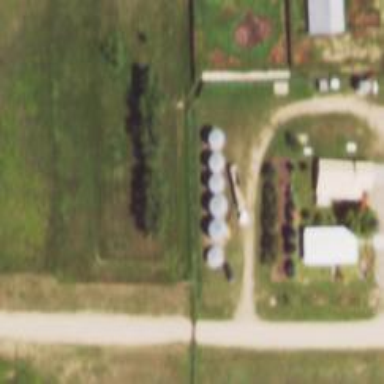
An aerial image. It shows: Silo.